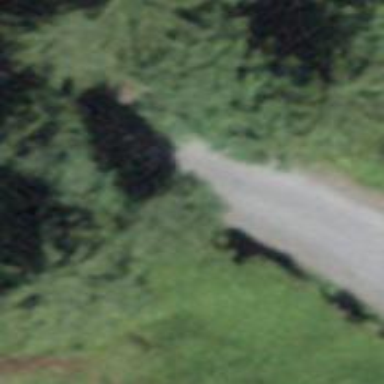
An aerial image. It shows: Agricultural trailer on asphalt tertiary road.